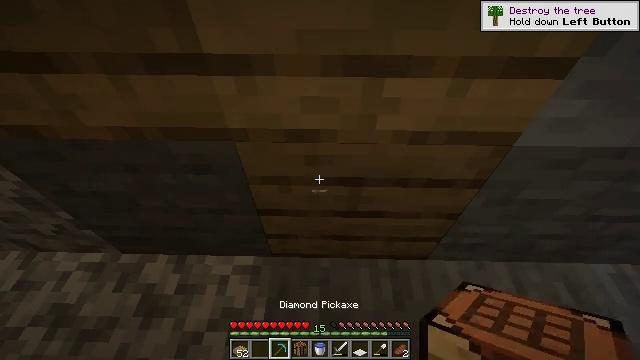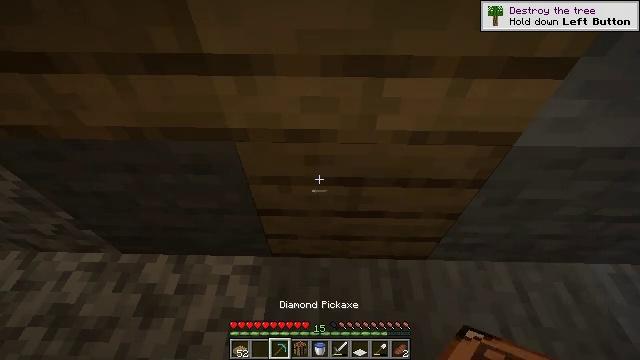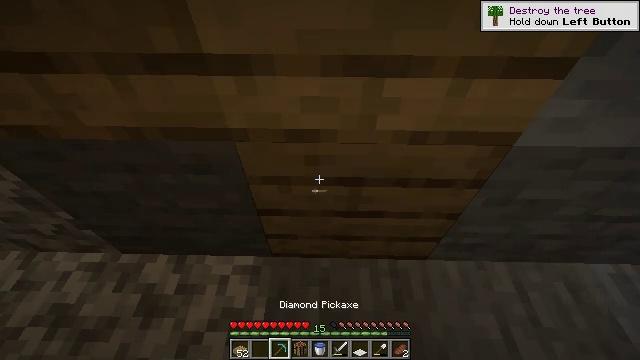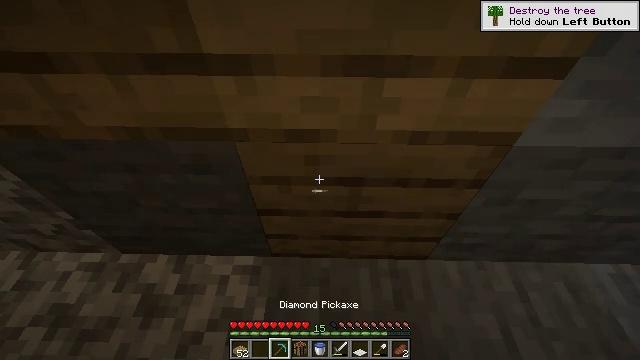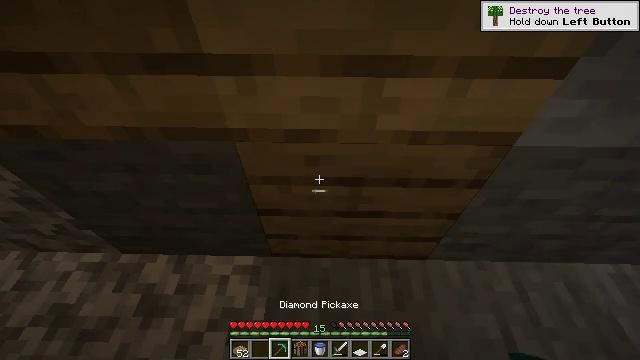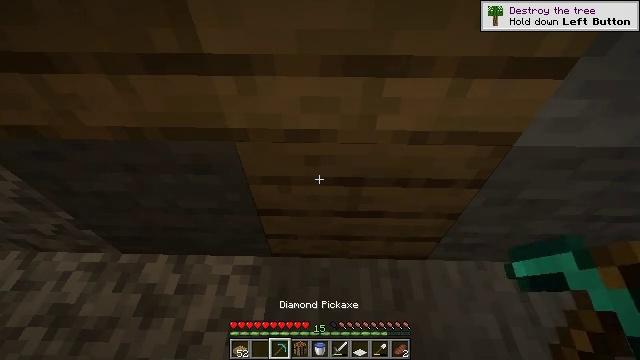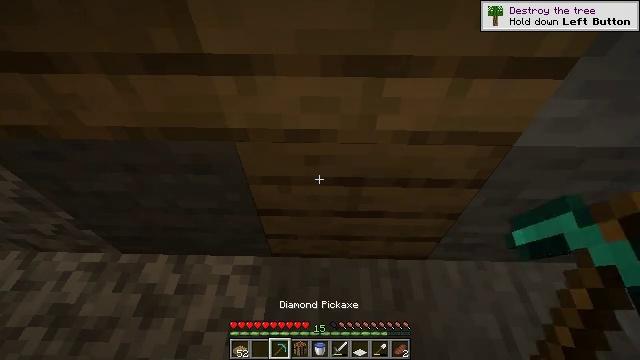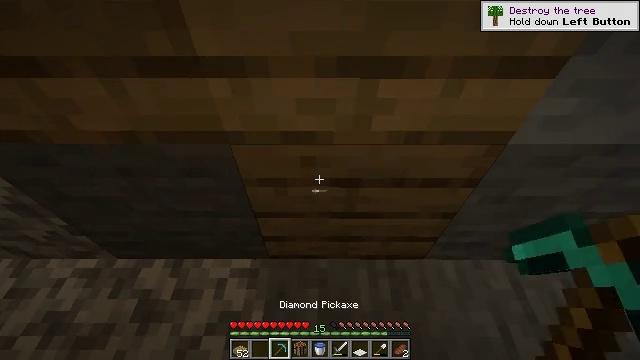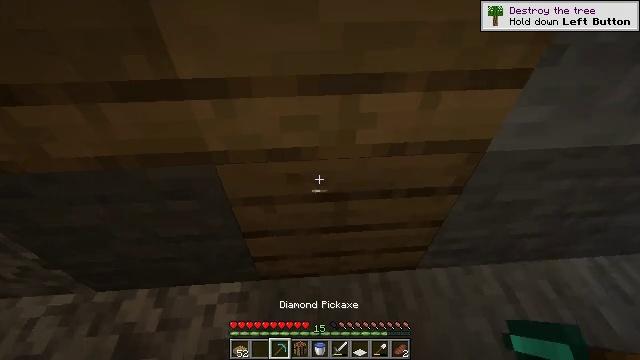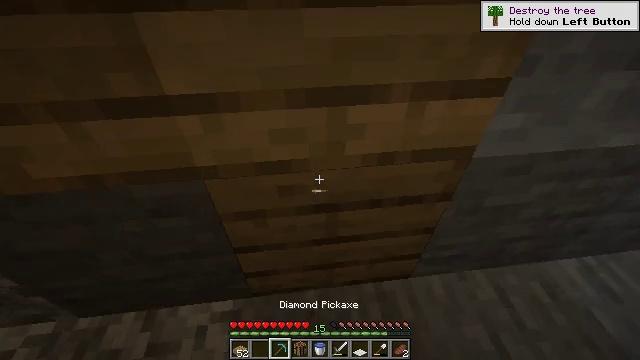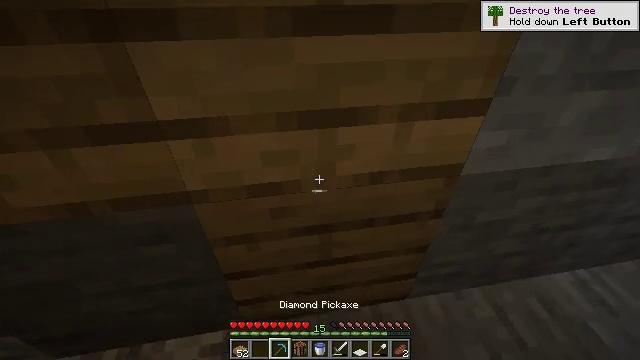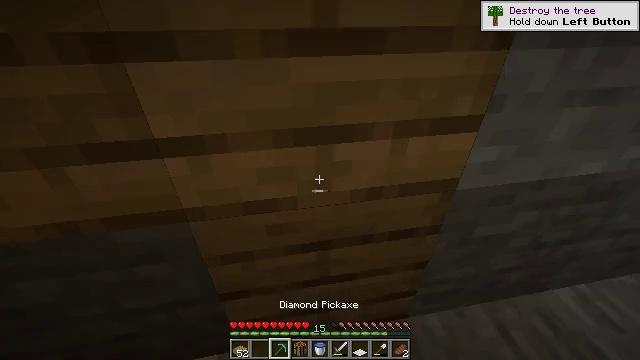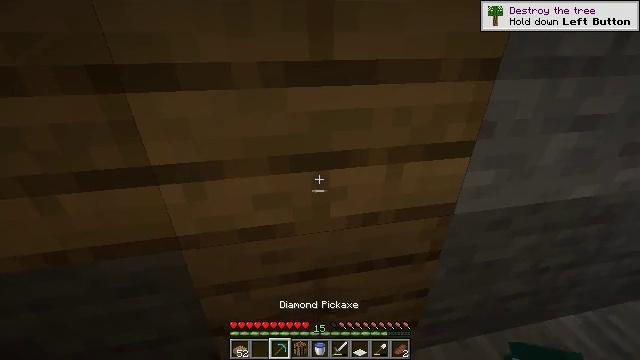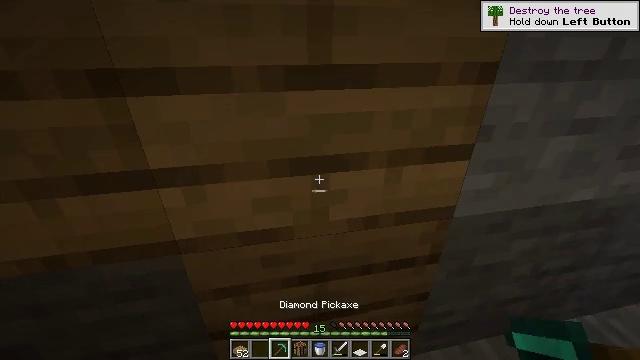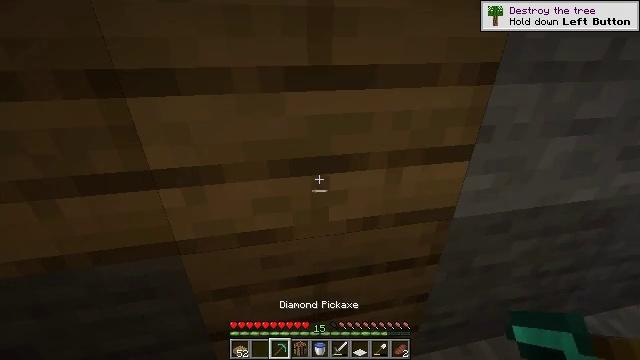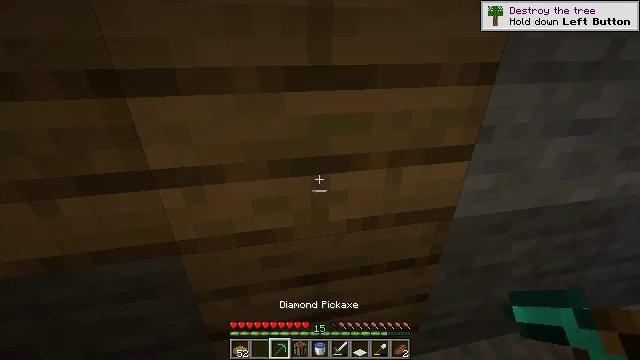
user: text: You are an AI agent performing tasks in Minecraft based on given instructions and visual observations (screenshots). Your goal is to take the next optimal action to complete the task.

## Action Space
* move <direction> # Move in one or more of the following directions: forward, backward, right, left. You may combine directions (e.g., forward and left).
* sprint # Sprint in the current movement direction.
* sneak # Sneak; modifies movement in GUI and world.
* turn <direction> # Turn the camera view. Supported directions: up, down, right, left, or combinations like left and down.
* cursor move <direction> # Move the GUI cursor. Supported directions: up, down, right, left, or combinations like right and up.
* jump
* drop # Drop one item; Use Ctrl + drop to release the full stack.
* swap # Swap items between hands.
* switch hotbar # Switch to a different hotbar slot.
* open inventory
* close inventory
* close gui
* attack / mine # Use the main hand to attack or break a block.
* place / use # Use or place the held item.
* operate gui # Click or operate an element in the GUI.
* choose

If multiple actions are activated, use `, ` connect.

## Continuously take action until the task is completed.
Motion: motion action
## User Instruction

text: Mine planks.
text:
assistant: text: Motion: no_op
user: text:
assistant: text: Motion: no_op
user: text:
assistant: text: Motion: no_op
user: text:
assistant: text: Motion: no_op
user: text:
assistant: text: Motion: no_op
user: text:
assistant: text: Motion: no_op
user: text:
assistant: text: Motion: turn right
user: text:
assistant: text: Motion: turn right and up
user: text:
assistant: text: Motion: turn right and up
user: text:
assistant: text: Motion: turn right and up
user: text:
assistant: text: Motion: turn up
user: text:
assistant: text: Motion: turn up
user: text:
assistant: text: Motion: no_op
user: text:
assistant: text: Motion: no_op
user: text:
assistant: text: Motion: no_op
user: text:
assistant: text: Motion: no_op
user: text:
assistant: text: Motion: attack / mine
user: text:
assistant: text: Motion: attack / mine
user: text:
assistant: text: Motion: attack / mine
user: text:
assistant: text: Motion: attack / mine
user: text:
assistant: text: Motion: attack / mine
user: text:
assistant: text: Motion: attack / mine
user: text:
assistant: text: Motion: attack / mine
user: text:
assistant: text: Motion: attack / mine
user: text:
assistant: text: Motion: attack / mine
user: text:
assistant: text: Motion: attack / mine
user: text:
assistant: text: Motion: attack / mine
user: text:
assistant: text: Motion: attack / mine
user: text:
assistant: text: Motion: attack / mine
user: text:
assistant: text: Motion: attack / mine